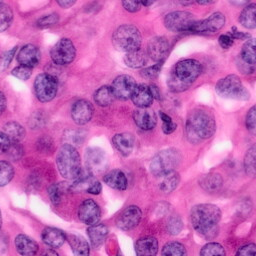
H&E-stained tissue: Pancreatic